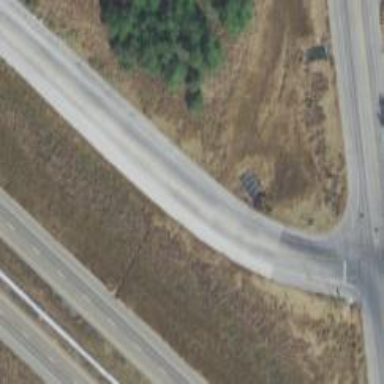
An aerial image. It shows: Asphalt trunk link road.